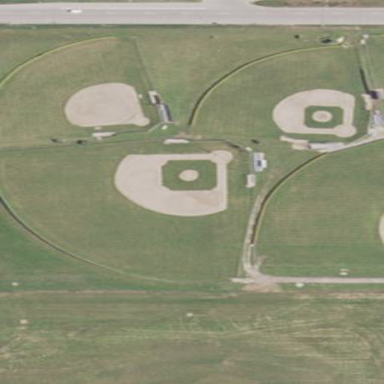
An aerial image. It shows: Baseball pitch for leisure land.